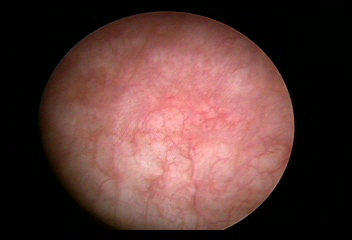
Modality: WLC
Class: Normal mucosa
Bladder cancer association: No